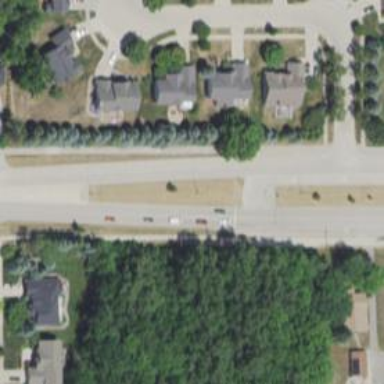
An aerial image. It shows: Secondary road with separate sidewalk.